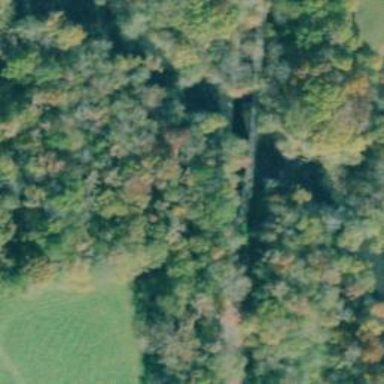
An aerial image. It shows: Abandoned railway path.